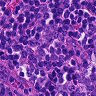
Metastatic tissue present: no